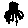
Label: bird